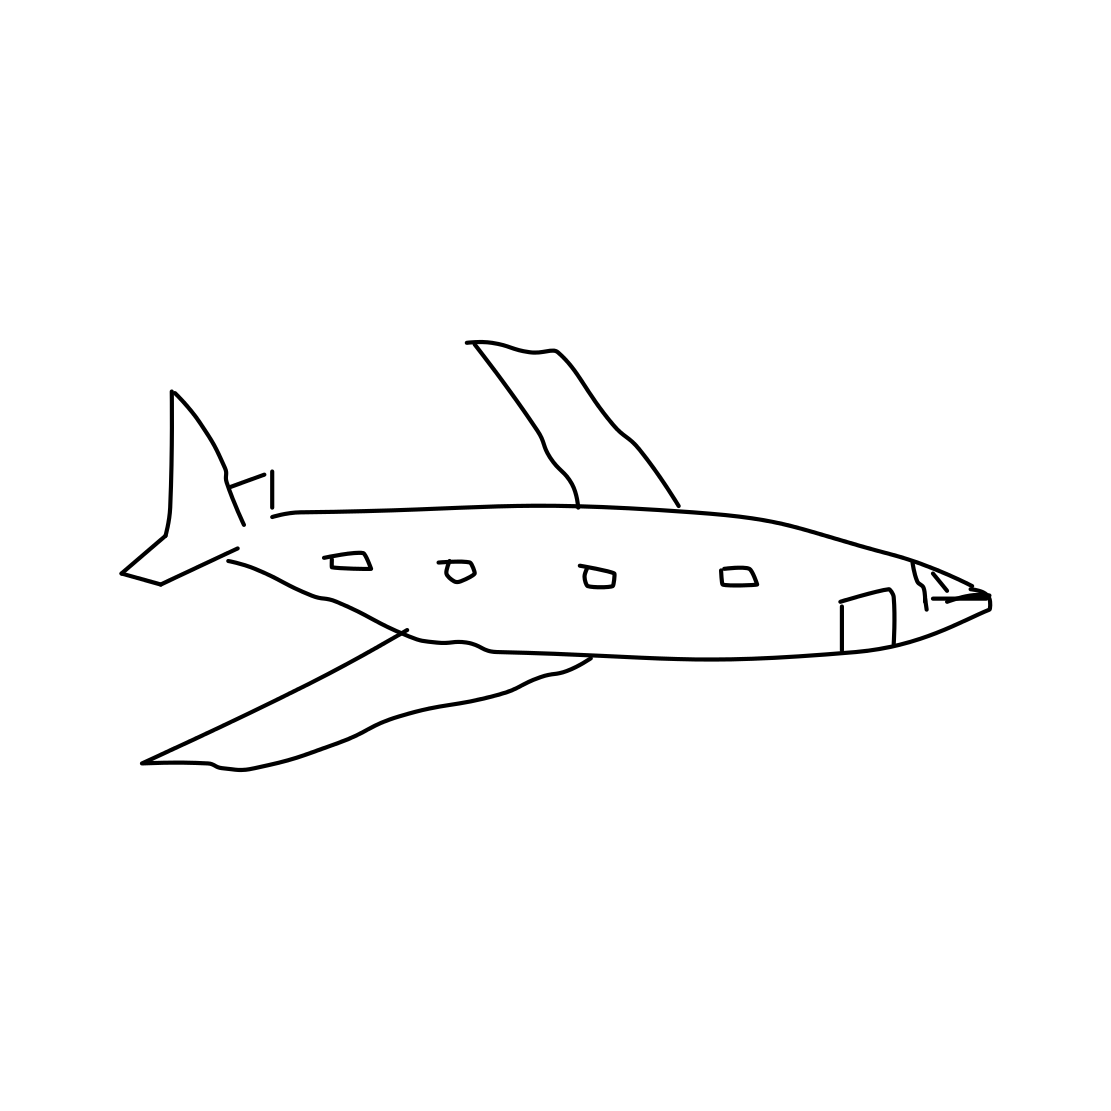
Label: airplane